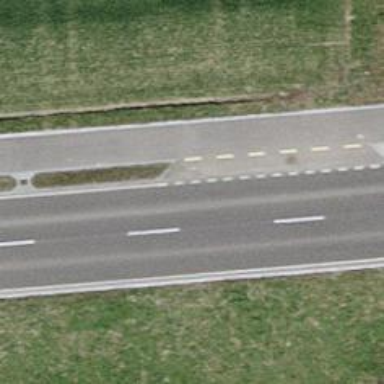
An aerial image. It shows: Cycleway.